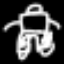
Label: pants